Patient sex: F
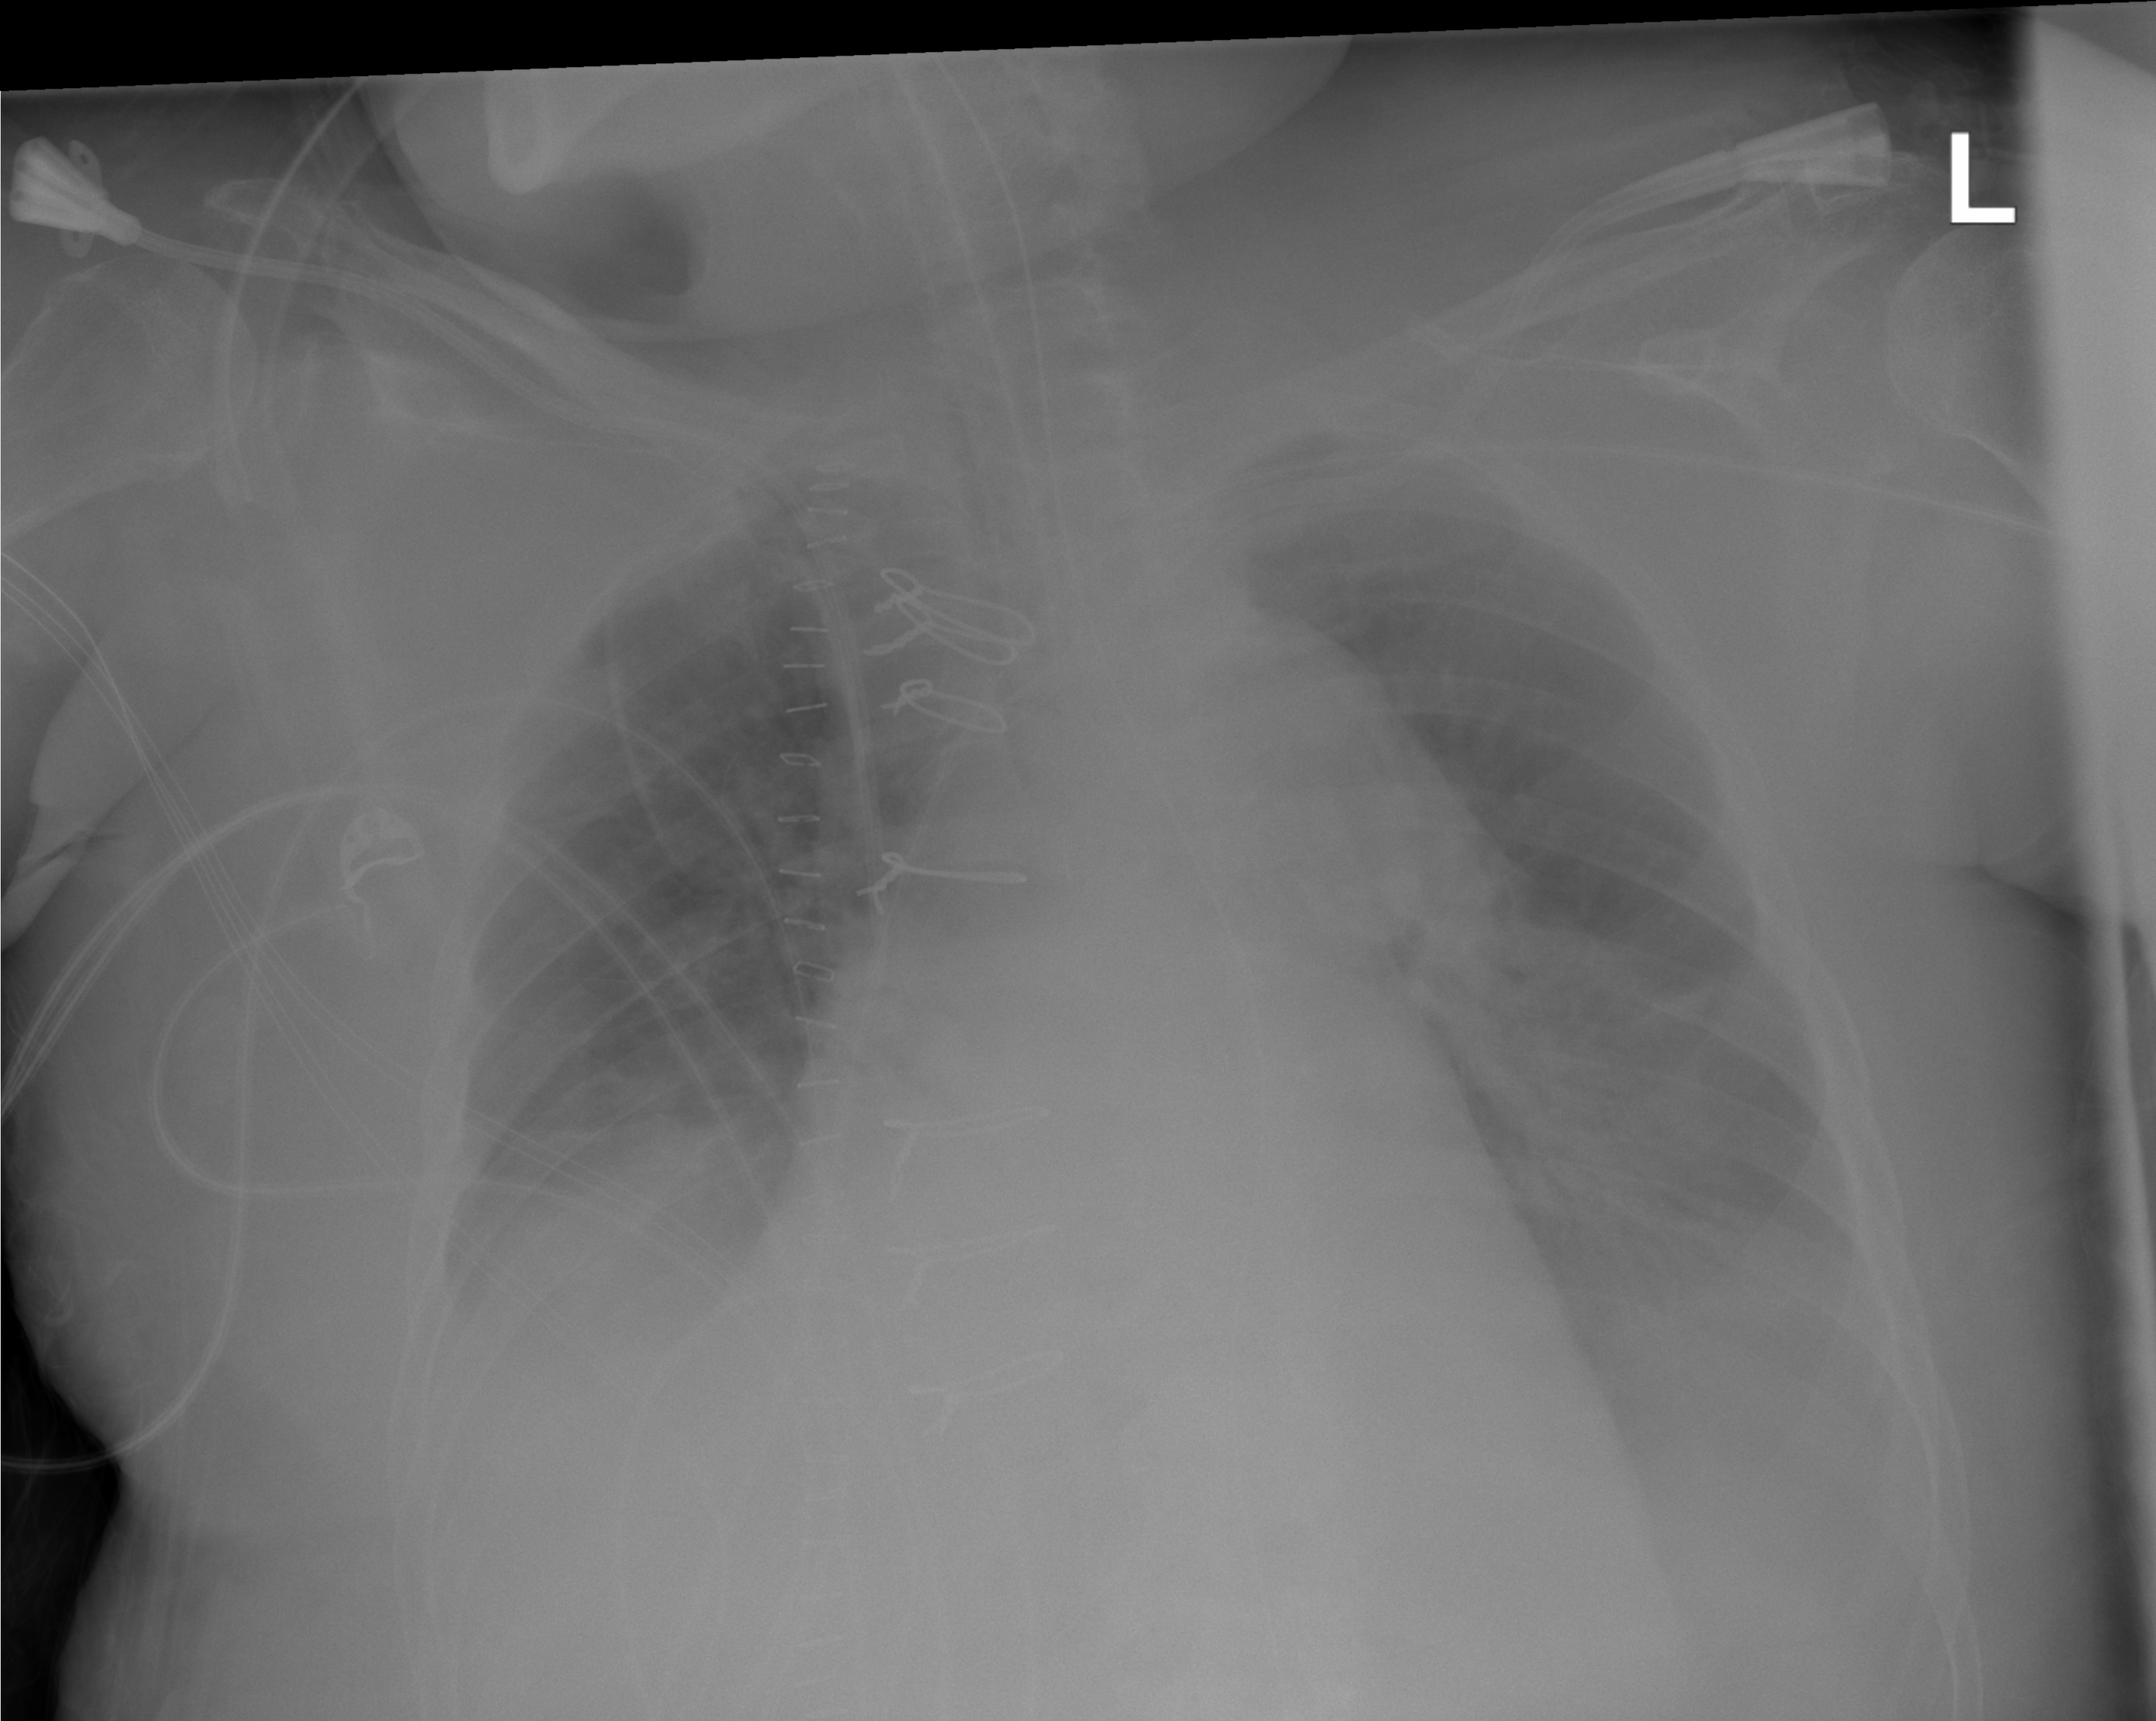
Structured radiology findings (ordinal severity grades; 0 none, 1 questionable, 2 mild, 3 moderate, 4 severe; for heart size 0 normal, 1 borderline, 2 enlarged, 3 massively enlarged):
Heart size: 2
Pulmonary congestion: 0
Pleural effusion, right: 2
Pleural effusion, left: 2
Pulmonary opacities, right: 0
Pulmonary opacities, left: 0
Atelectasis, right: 2
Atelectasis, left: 2